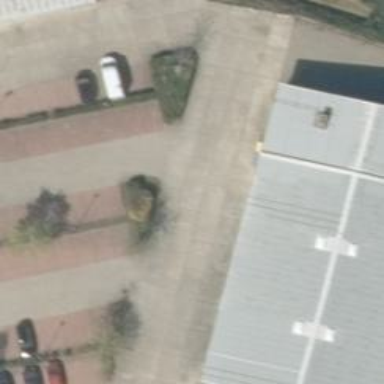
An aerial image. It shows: Road serving as parking aisle.